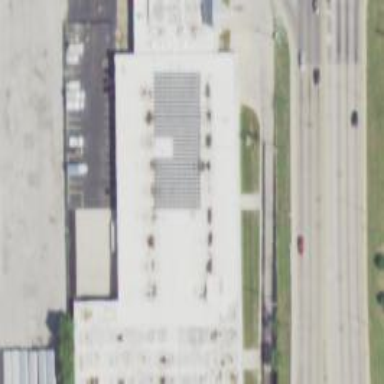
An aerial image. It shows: Commercial building with storage rental shop inside.